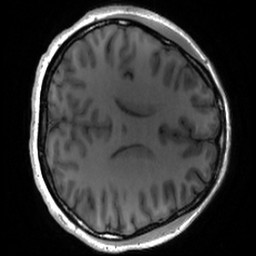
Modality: T1w
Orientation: axial
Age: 27
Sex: female
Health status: healthy